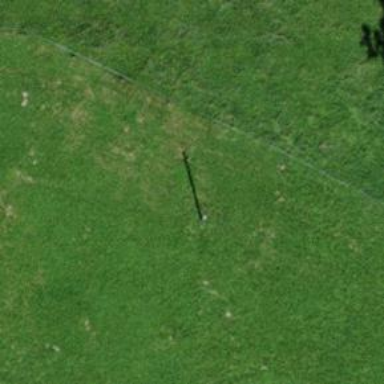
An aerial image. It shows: Minor power line.